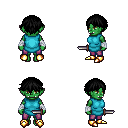
a pixel art fantasy rpg character, female body template, orc, green skin, teal tunic, magenta pants, black short bangs hairstyle, white cloth bandages, gold boots, dagger, four views (front, back, left, right), 2x2 character sprite sheet, small pixel art, hard edges, no anti-aliasing